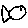
Label: fish